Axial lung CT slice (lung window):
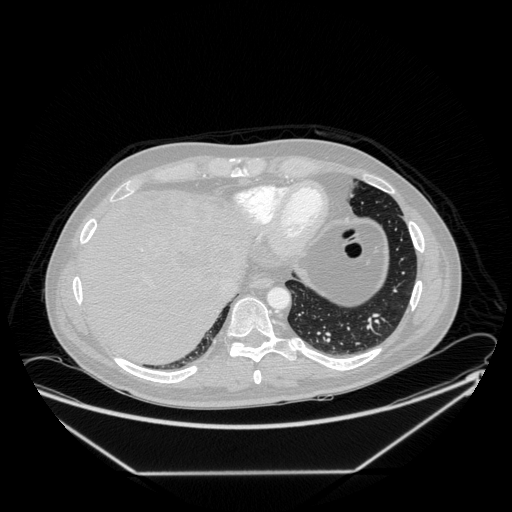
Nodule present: no